Question: What is the reading of the measurement in the image?
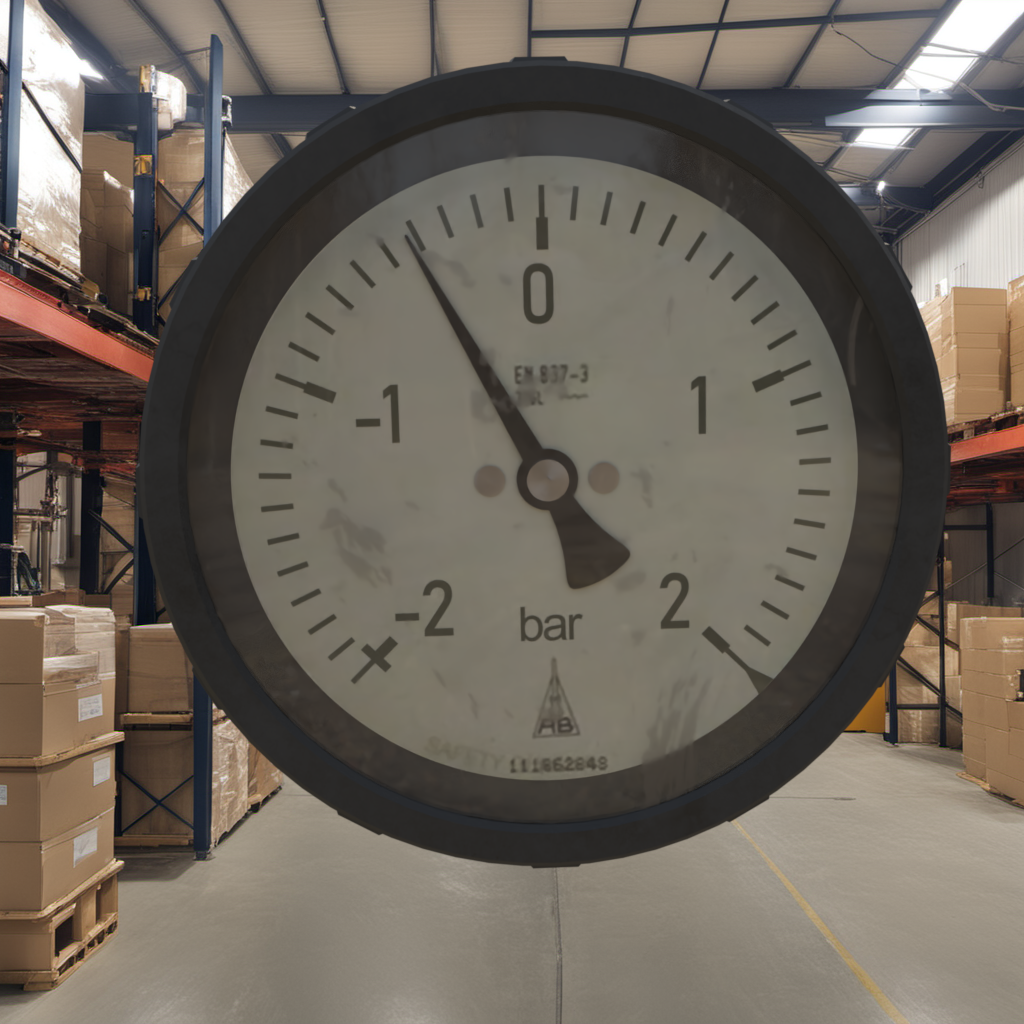
Answer: The result is -0.45
Question: What is the value range of this measurement?
Answer: The range is from -2 to 2
Question: What is the minimum and maximum reading range of this measurement?
Answer: The minimum value is -2 and the maximum value is 2